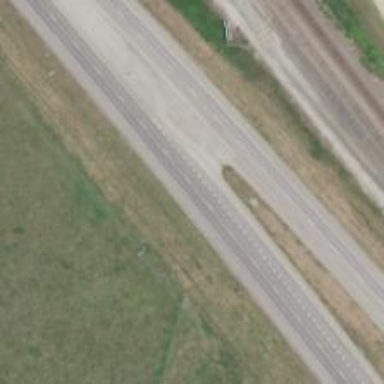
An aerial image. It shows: Expressway with asphalt surface and classified as primary highway.